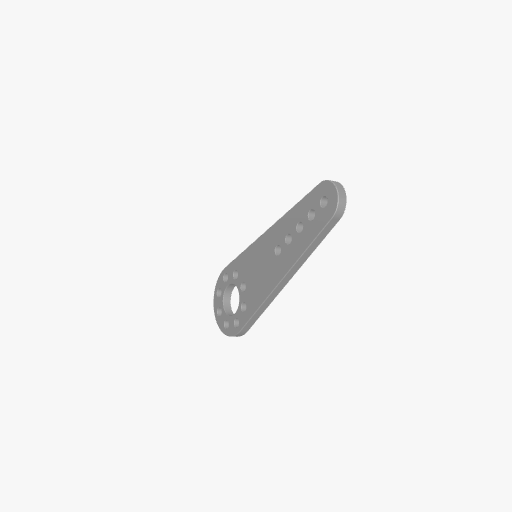
Part: HubMountControlArm